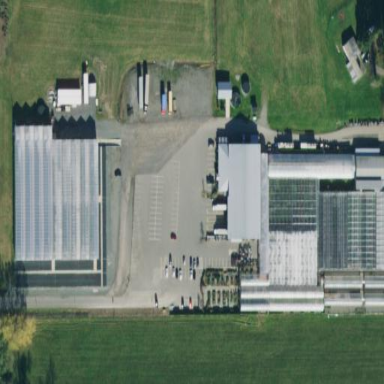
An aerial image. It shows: Area dedicated to greenhouse horticulture.